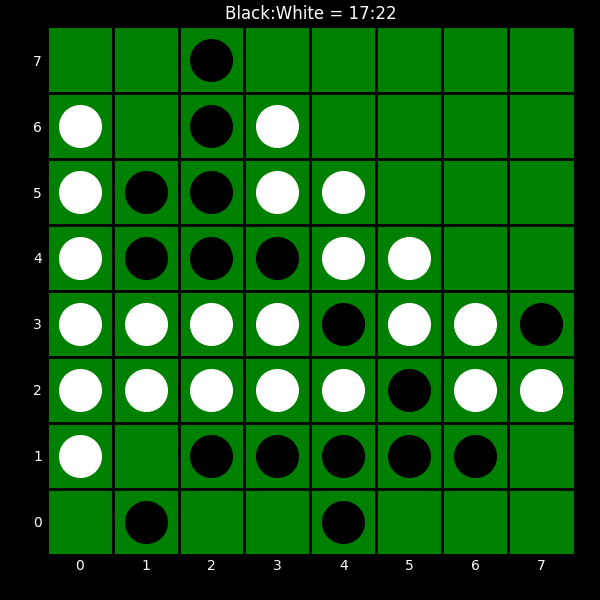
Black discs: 17
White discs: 22